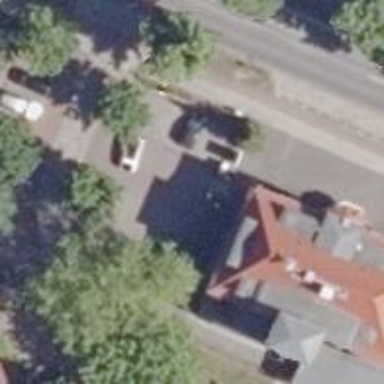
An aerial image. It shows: Normal parking space.